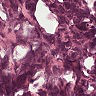
Metastatic tissue present: no